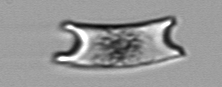
Label: Eucampia